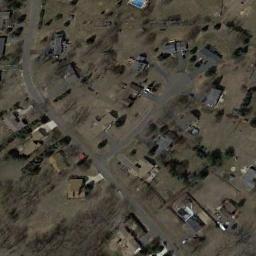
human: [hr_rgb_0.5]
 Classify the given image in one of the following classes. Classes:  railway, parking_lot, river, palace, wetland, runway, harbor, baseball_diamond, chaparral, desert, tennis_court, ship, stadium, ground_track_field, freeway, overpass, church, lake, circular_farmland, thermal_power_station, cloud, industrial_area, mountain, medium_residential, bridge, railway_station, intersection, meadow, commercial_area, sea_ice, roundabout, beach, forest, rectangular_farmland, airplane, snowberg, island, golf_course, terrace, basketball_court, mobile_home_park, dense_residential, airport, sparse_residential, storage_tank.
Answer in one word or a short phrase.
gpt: medium_residential